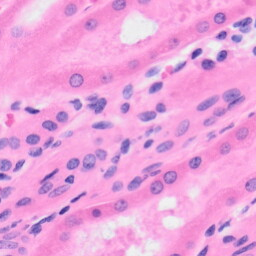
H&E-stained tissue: Kidney